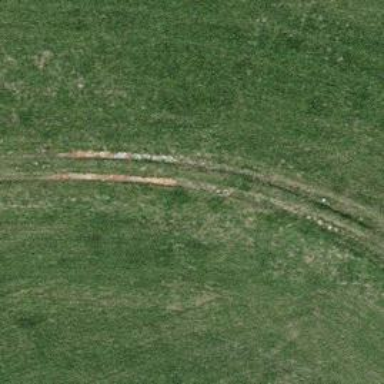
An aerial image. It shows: Dirt track road with grade 4 track type.